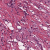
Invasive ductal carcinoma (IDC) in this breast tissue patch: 1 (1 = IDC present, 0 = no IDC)